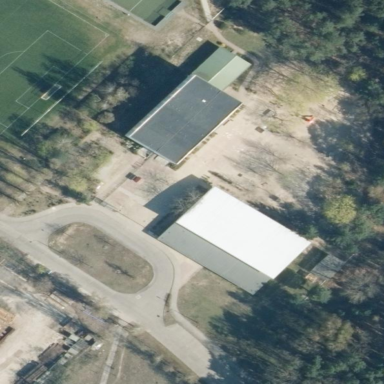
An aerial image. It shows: School in residential area.